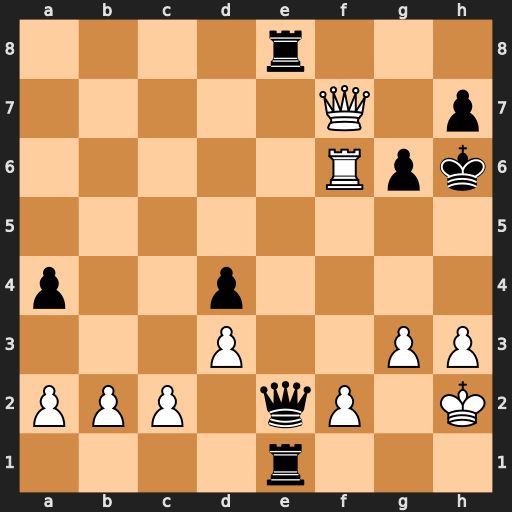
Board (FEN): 4r3/5Q1p/5Rpk/8/p2p4/3P2PP/PPP1qP1K/4r3
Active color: w
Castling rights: -
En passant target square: -
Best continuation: Rf4 Qh5 Rh4 Qxh4 gxh4